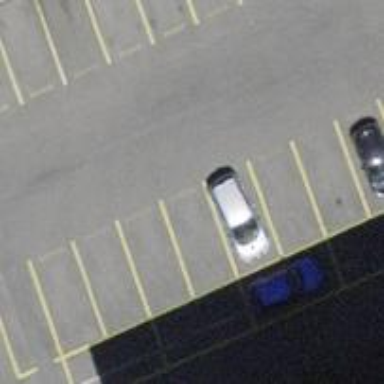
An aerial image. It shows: Parking area with asphalt surface.